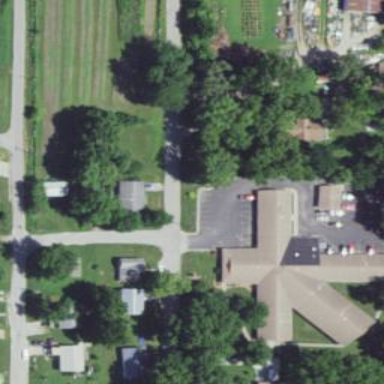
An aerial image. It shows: Nursing home.